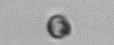
Label: nanoplankton_mix